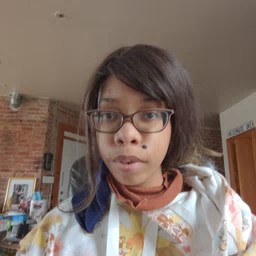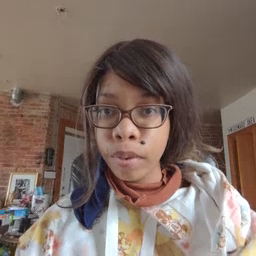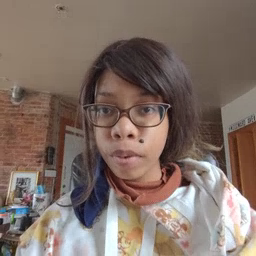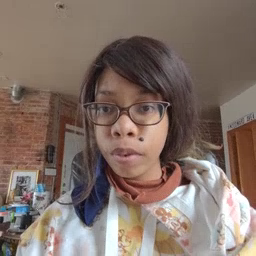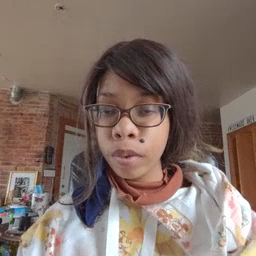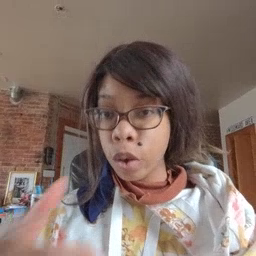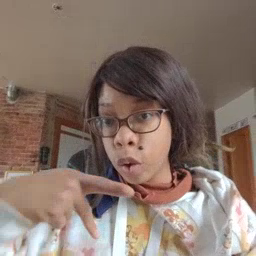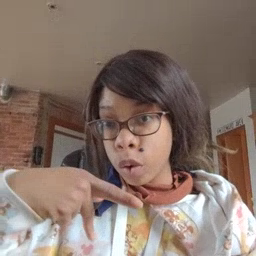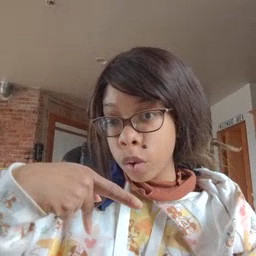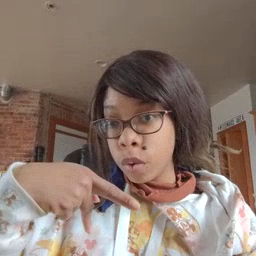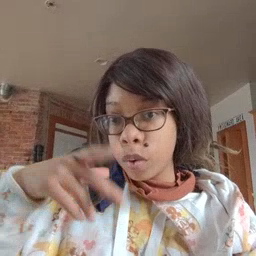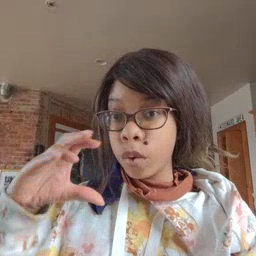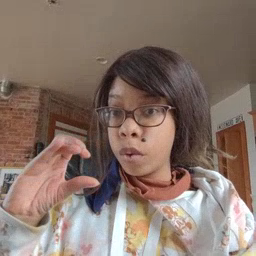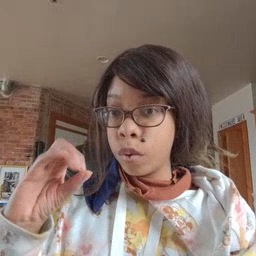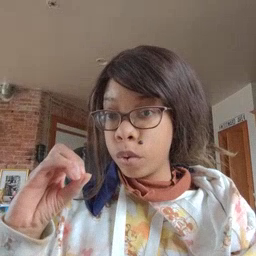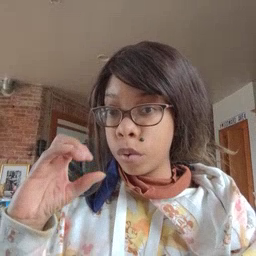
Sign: pool